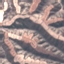
Label: HerbaceousVegetation